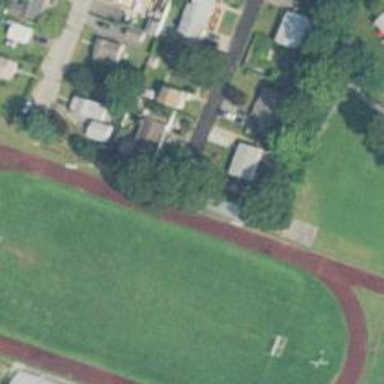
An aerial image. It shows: Track located within leisure land area.